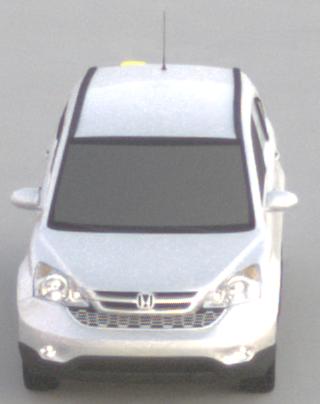
Make: Honda
Model: CR-V
Detailed model: CR-V (III) (04/10 - 10/12)
Model produced from: 2010
Model produced until: 2012
Doors: 5
Color: white
Road condition: dry road
Daytime: sunrise or sunset
Contrast: low contrast